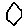
Label: hexagon